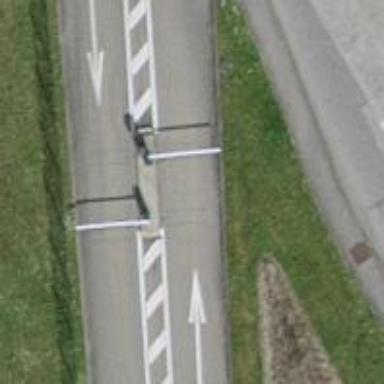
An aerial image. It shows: Lift gate barrier.